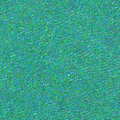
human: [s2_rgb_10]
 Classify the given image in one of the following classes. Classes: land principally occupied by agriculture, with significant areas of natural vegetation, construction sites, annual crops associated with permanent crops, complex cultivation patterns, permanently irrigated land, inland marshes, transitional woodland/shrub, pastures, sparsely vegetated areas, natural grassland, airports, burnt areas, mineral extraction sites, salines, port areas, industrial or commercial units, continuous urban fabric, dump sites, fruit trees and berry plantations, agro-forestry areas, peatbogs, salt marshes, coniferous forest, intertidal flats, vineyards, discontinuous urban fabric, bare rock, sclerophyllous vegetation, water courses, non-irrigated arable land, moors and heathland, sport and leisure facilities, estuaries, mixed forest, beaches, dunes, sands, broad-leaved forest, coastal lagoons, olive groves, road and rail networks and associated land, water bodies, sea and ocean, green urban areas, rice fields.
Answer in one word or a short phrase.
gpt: sea and ocean